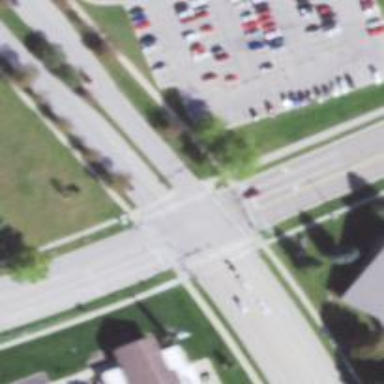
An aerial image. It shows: Zebra crossing on the road.